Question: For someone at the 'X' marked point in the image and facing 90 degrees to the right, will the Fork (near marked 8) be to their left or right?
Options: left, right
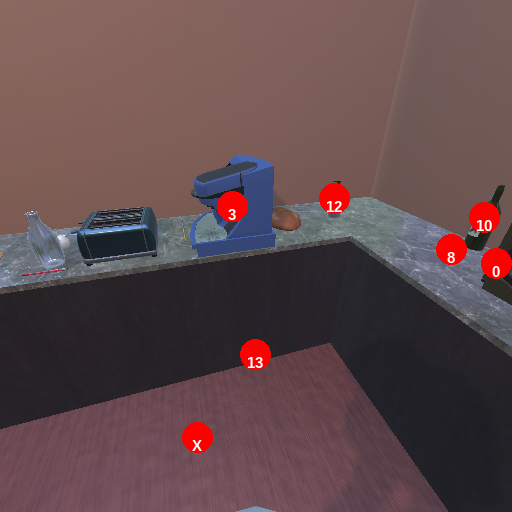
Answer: left